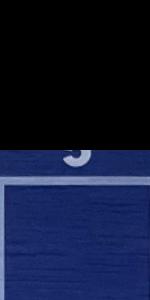
Label: Empty